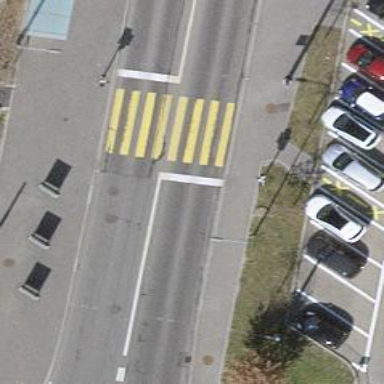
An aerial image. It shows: Secondary road with asphalt surface. There are lane markings visible and trolley wires overhead. Both sides of the road have sidewalks.